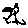
Label: bird